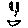
Label: smiley face